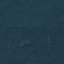
Label: Forest